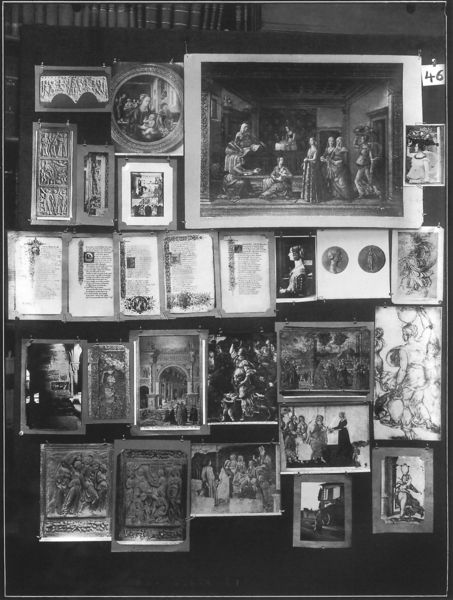
Titel: Mnemosyne (Bilderatlas, Fotos der Tafeln)
Künstler: Aby Warburg
Institution: London, The Warburg Institute Archive ©
Schlagwörter: blätter, gemälde, frauen, menschen, frau, männer, schwarz, weiss, zeichnung, malerei, menge, wand, präsentation, rahmen, portrait, spiegel, spitzen, tondo, relief, schrift, bilder, bücher, fotos, tafel, galerie, foto, fotografie, text, kunst, portraits, ausstellung, bibliothek, sammlung, kabinett, museum, hängung, texte, miniaturen, vergleich, fotogalerie, tafeln, atlas, nebeneinander, photos, warburg, gattungen, zusammenstellung, aby warburg, mnemosyne, kollektion, t, fotowand, #buch, raritäten